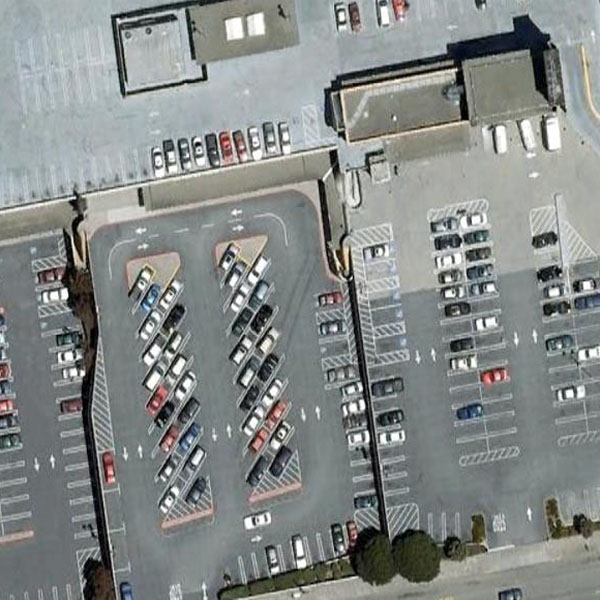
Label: Parking